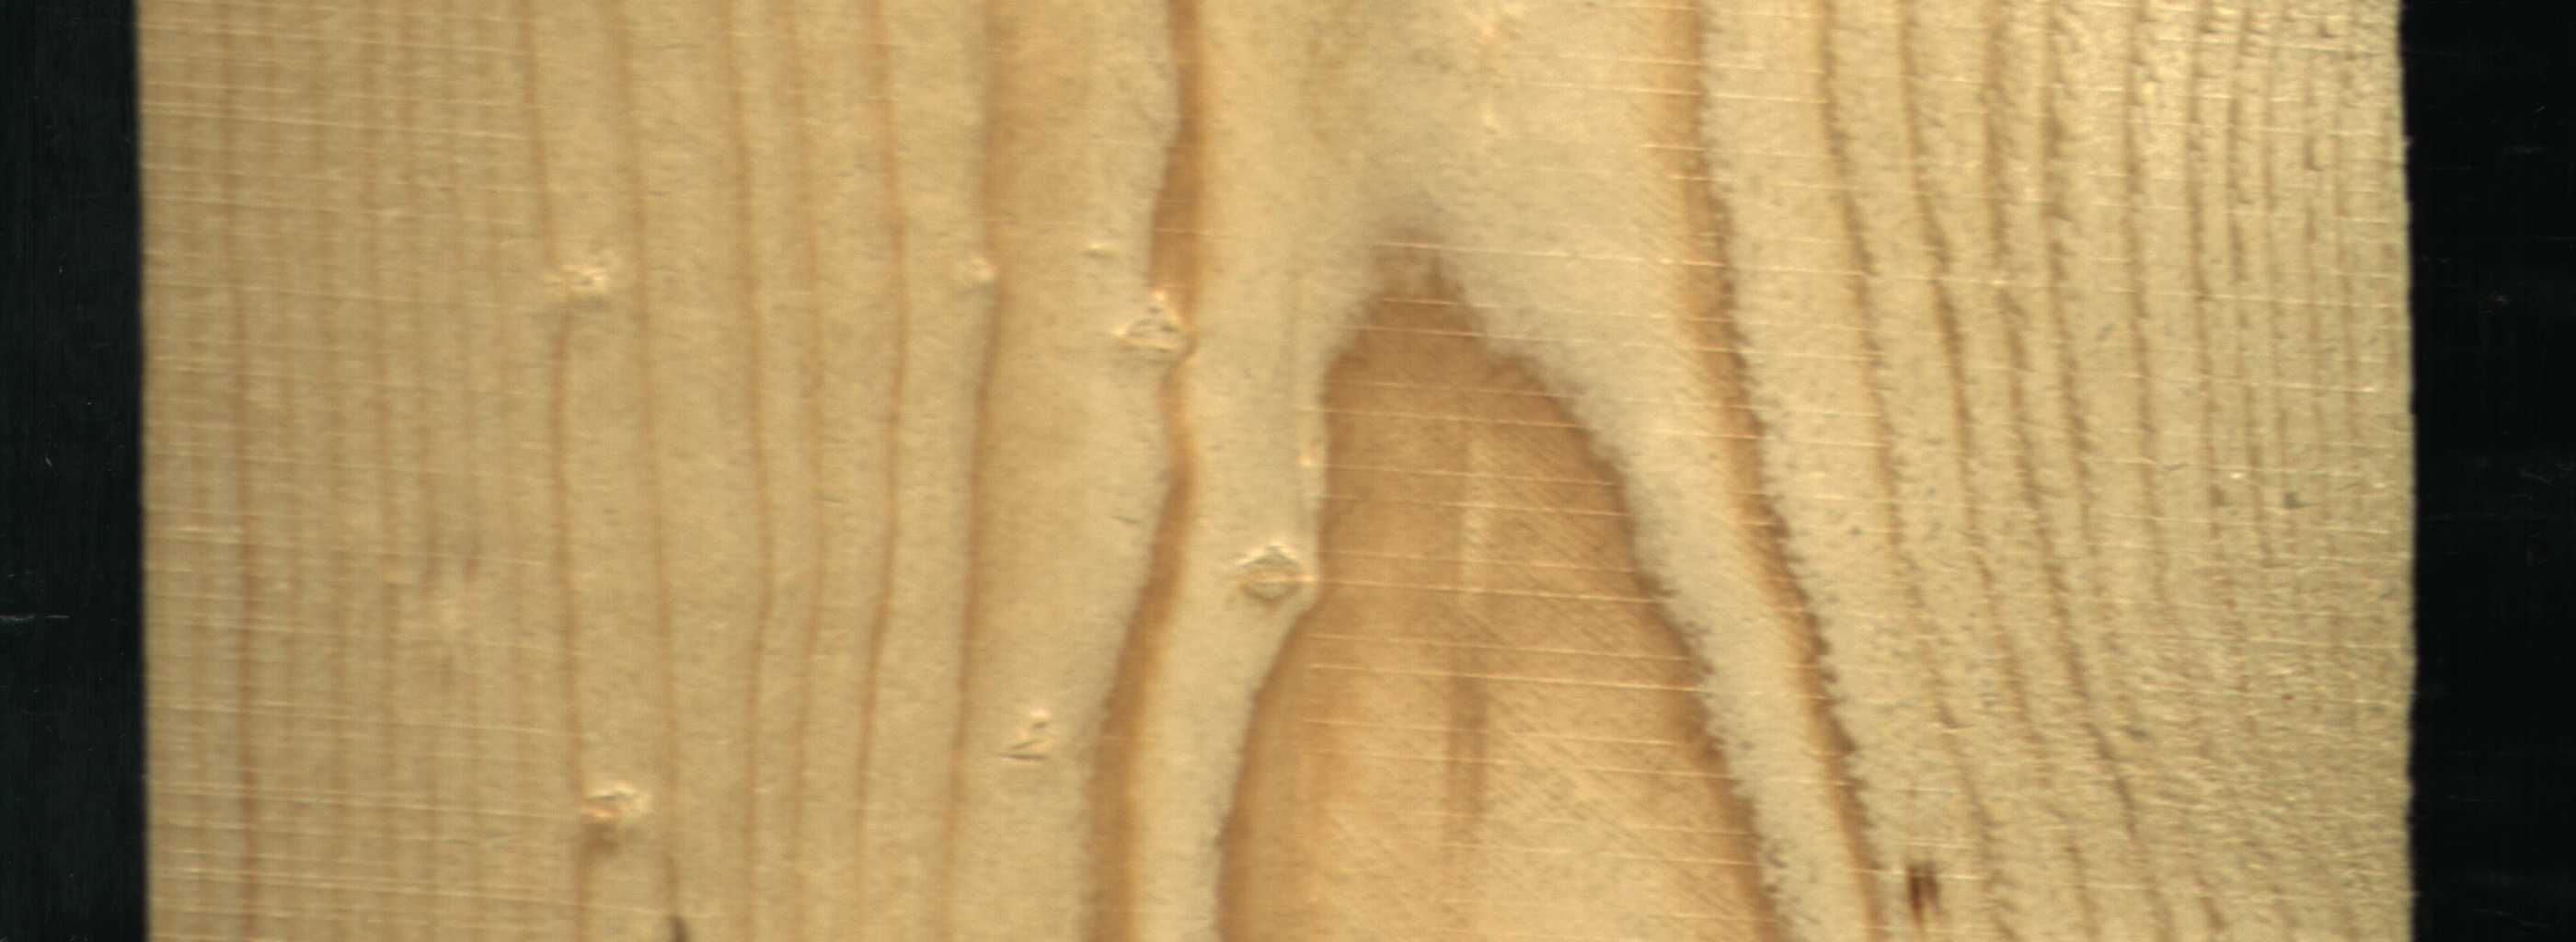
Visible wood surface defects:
resin